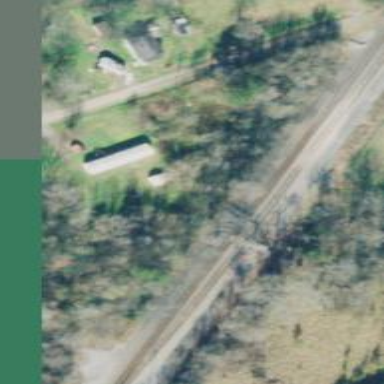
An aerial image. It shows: Railway siding with rails.